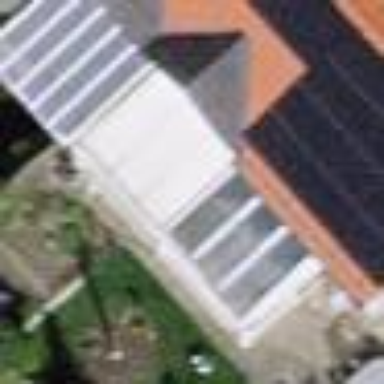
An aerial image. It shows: View of roof of building.